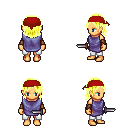
a pixel art fantasy rpg character, female body template, human, tanned skin, chain tabard jacket, white pants, gold long bangs hairstyle, red bandana, cloth bracers, dagger, four views (front, back, left, right), 2x2 character sprite sheet, small pixel art, hard edges, no anti-aliasing